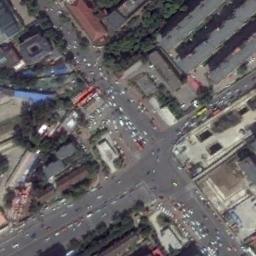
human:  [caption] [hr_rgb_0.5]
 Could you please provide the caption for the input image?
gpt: There are many moving and waiting vehicles on the road at the intersection, Many buildings and some trees around the intersection .

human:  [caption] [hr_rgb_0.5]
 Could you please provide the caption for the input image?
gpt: An intersection with dense traffic located in a dense commercial area .

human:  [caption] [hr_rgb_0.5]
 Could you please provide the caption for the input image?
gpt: There are many buildings beside the intersection .

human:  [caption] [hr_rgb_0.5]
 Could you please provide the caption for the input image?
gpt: There is traffic on the right side of the intersection .

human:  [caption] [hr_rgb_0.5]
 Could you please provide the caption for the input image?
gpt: There are many buildings and some green trees around the intersection .